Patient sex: M
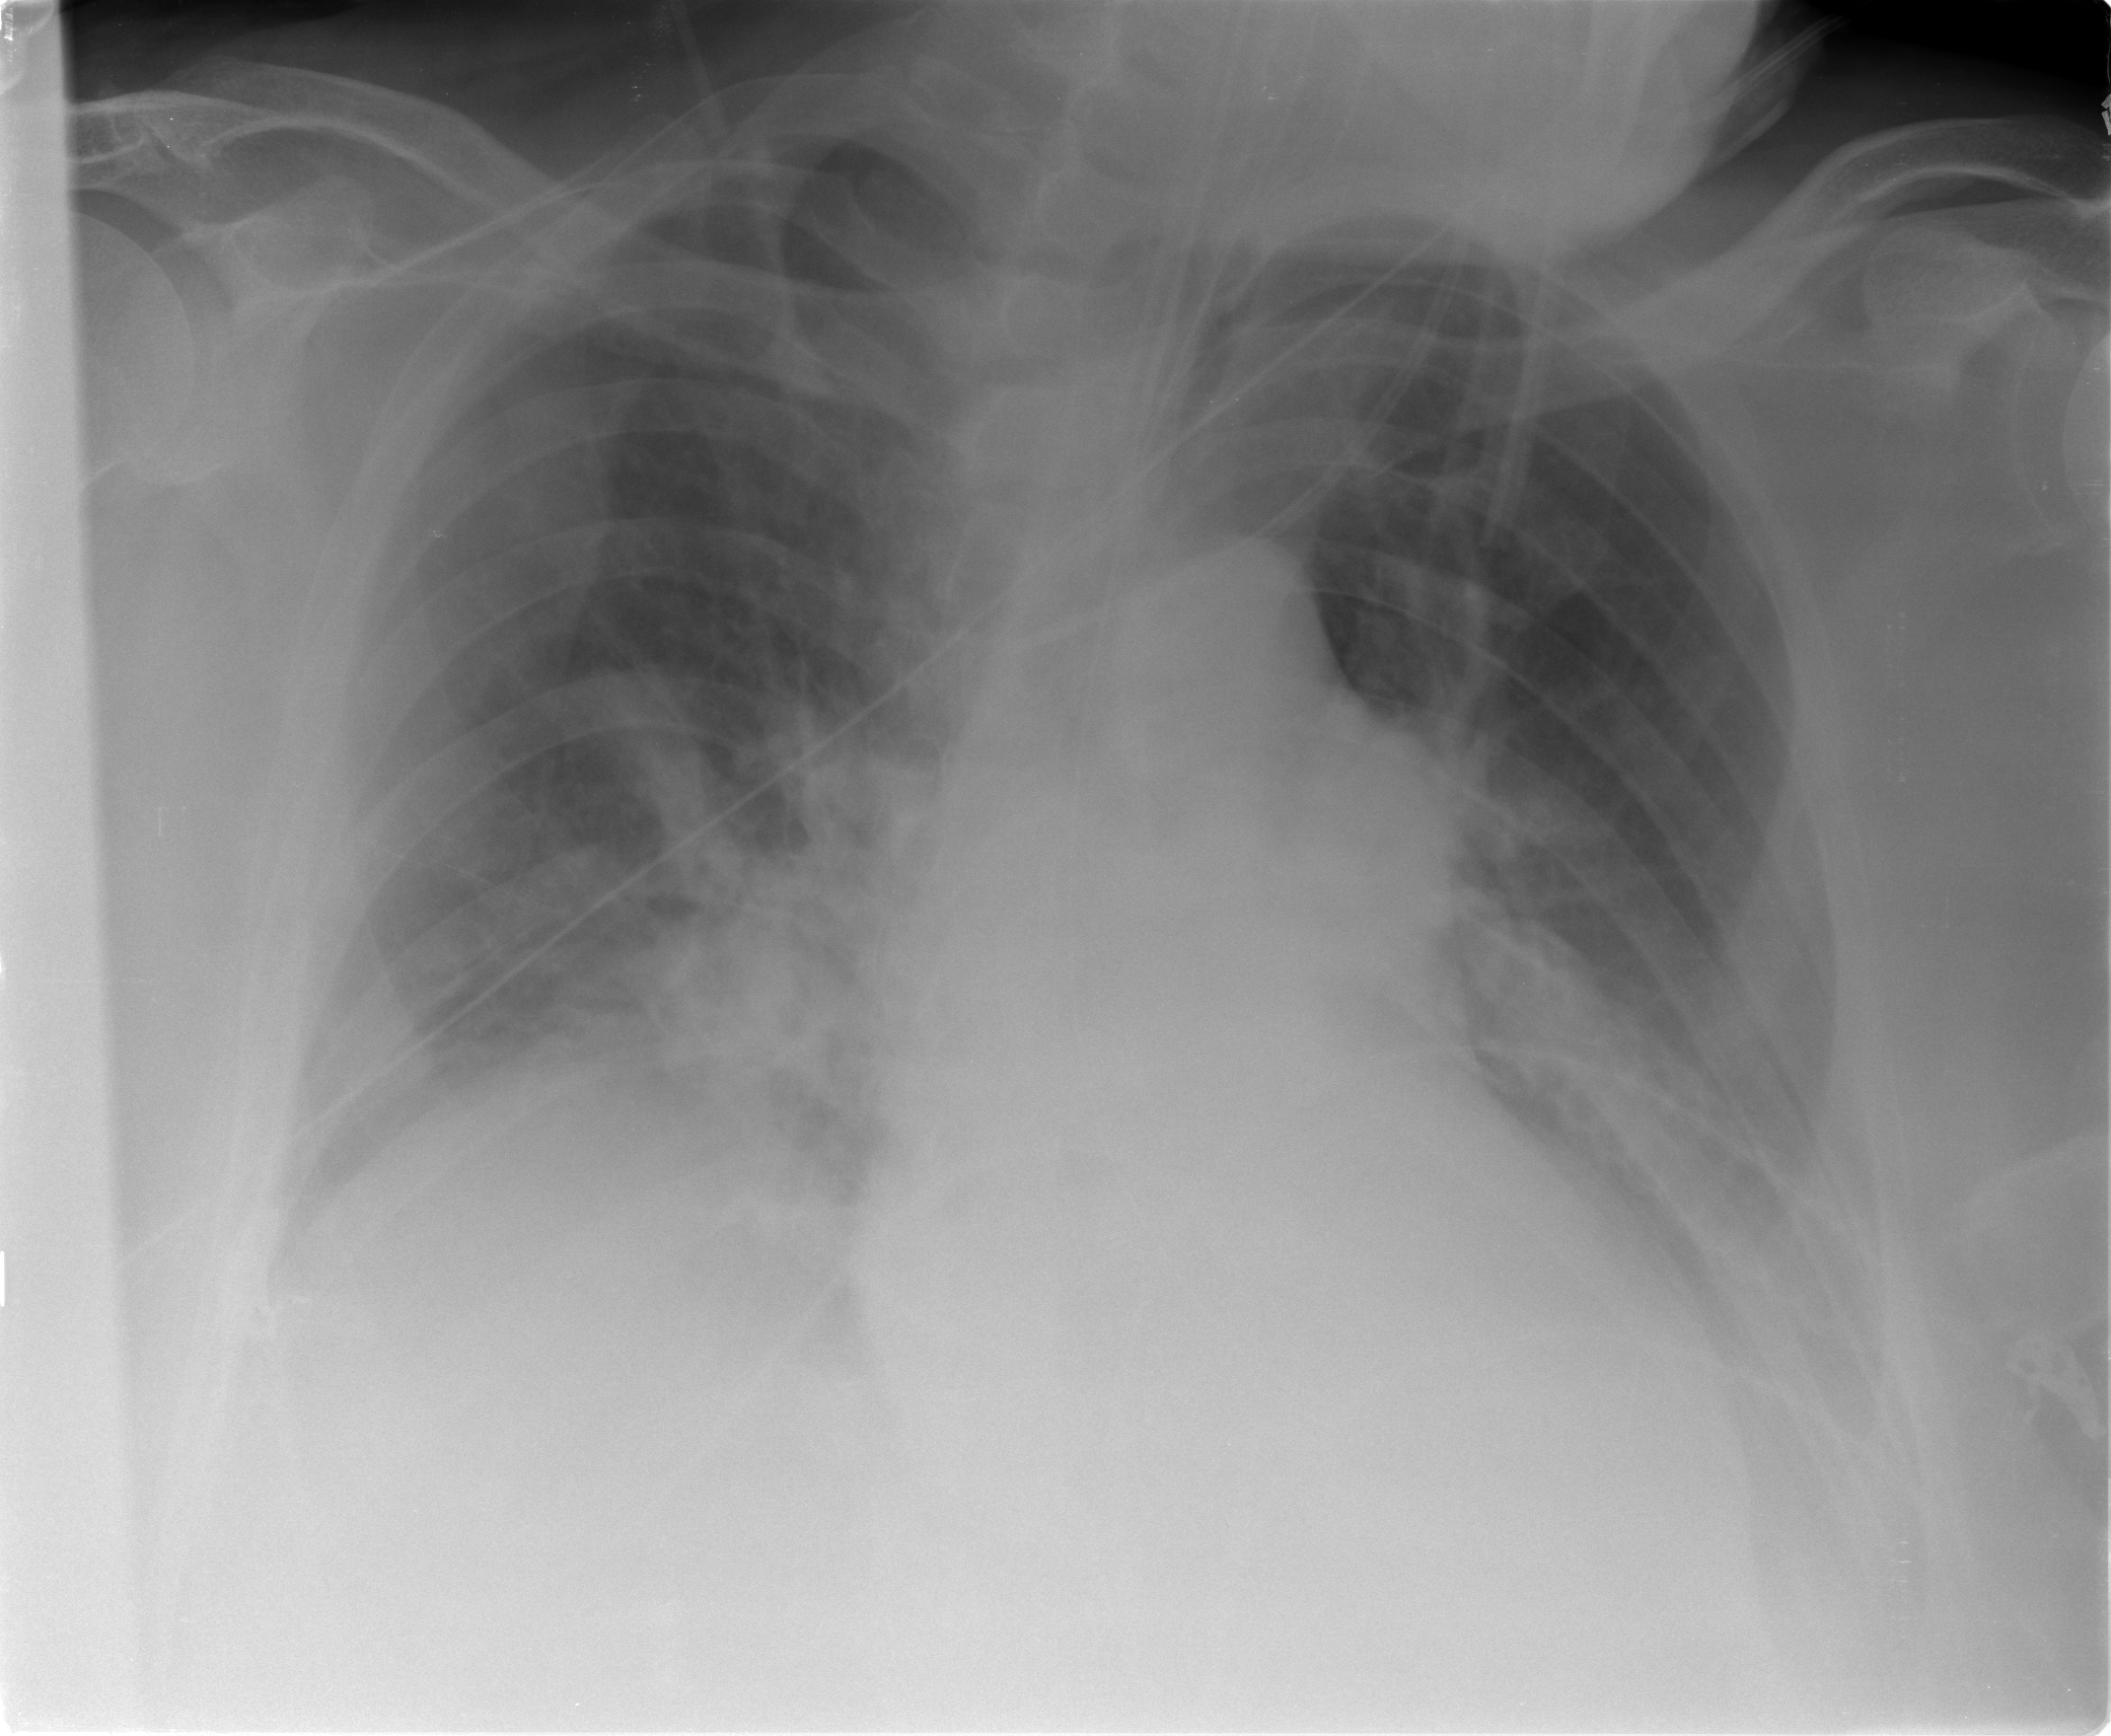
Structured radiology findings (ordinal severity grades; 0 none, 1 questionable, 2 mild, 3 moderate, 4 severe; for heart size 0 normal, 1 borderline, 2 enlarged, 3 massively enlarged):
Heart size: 0
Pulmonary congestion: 2
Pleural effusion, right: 1
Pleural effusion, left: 2
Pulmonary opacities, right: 2
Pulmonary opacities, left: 1
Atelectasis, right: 2
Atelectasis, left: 2